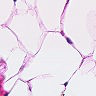
Metastatic tissue present: no